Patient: sex M, age 45
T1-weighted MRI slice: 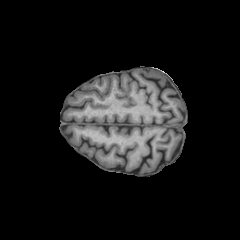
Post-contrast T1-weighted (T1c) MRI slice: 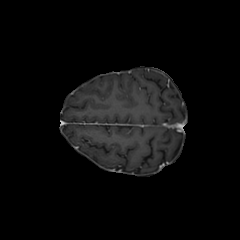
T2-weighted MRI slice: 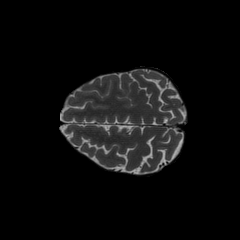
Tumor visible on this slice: no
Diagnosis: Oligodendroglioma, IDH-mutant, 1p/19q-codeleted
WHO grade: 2